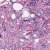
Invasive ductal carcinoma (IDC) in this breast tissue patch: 1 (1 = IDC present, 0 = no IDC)